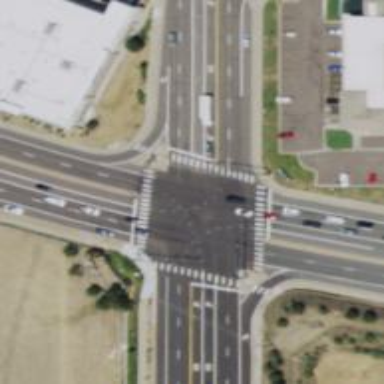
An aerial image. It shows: Marked road crossing.